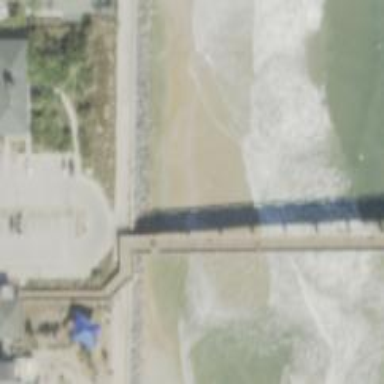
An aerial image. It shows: Man-made pier.